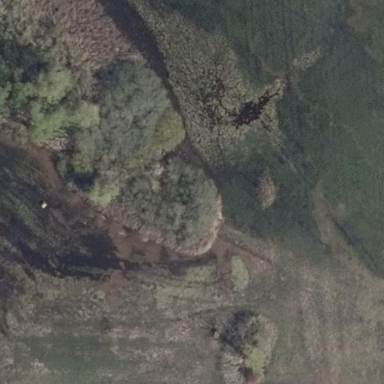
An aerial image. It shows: Wetland area dominated by reedbeds.